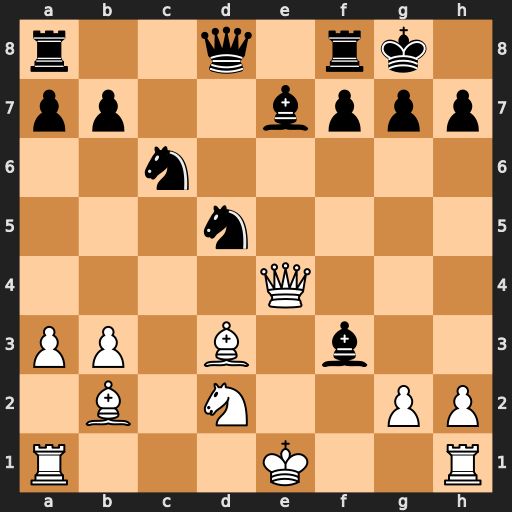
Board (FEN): r2q1rk1/pp2bppp/2n5/3n4/4Q3/PP1B1b2/1B1N2PP/R3K2R
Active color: w
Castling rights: KQ
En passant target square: -
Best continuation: Qxh7#